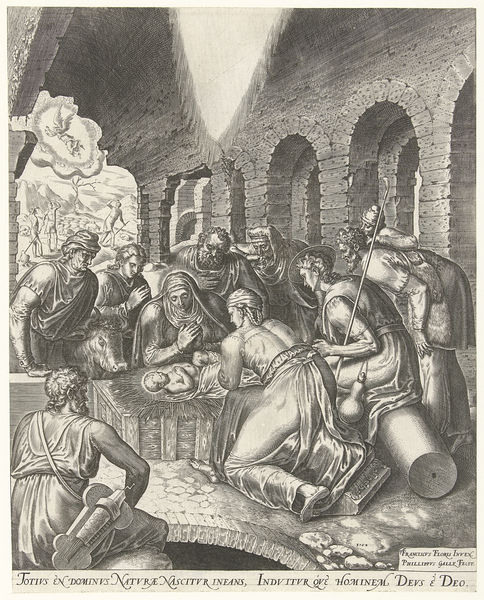
Titel: Aanbidding door de herders
Künstler: Philips Galle
Standort: Amsterdam
Institution: Rijksmuseum
Schlagwörter: fenster, licht, männer, schwarz, gebäude, brücke, kind, engel, schrift, bogen, stich, text, beten, christus, jesus, stall, anbeten, anbetung, geburt, krippe, latein, geburt jesu, menschenjesuskind